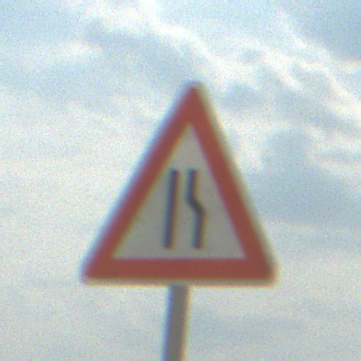
Verkehrszeichen: EinseitigVerengteFahrbahnRechts
Umgebung: Outdoor, Beach
Tageszeit: MorningAfternoon
Wetter: PartlyCloudy
Licht: Natural
Jahreszeit: NotSpecified
Kontrast: HighContrast